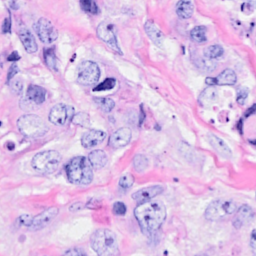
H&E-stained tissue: Breast